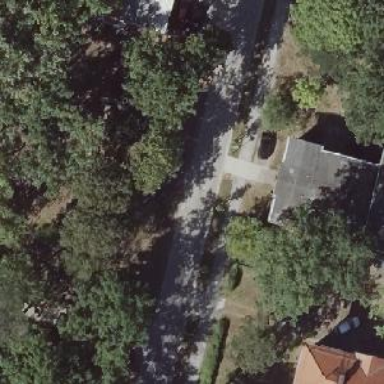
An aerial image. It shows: Avenue lined with deciduous broadleaved trees.